Question: I am writing a node application. I have a variable with 'enum' values in model like this
'''
day_of_week: {type: String, enum: ['monday', 'tuesday', 'wednesday', 'thursday', 'friday', 'saturday', 'sunday', 'weekends', 'weekdays']}
'''
On the client side I have the multiple select input field like this

If I select one option in the input field it saves the content to my database which is mongoDB.
Else if i select more than one option in that it shows 'enum validation error'.
How can we use 'enum' in multiple select options efficiently if we have multiple choices and too many combinations for the input value?
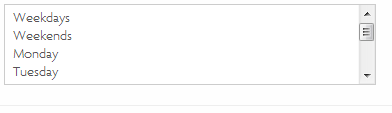
Answer: I solved it! I am posting the answer here so that it might be useful to someone else.
By making the day_of_week an array.
'''
day_of_week: [{type: String, enum: ['weekdays', 'weekends', 'monday', 'tuesday', 'wednesday', 'thursday', 'friday', 'saturday', 'sunday']}]
'''